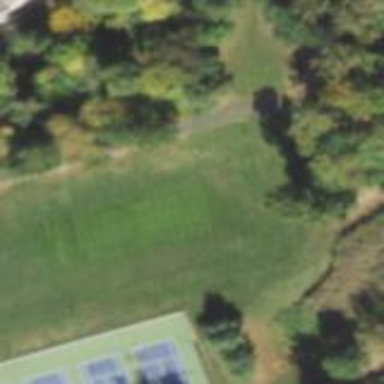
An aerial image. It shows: Soccer pitch for outdoor sports and leisure activities.